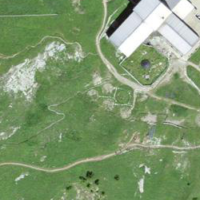
EUNIS habitat code: 23
Species observed at this site:
Marmota marmota
Miramella alpina
Draba aizoides
Traunsteinera globosa
Lyrurus tetrix
Prunella collaris
Astrantia major
Carduus personata
Tussilago farfara
Pyrrhocorax graculus